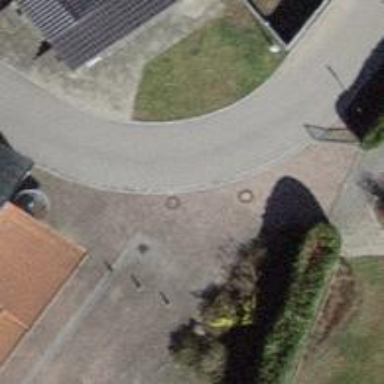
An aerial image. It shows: Bollard.